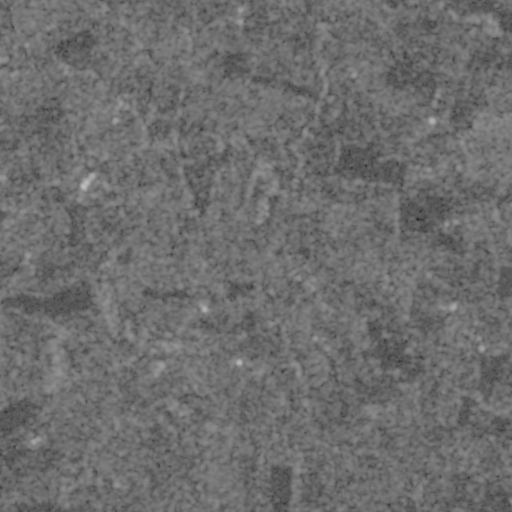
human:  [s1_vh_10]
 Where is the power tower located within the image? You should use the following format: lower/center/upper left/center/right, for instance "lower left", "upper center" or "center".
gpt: The power tower is located in the right of the image.
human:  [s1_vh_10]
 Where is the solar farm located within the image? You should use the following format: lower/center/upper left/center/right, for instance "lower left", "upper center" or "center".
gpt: The solar farm is located in the lower left of the image.
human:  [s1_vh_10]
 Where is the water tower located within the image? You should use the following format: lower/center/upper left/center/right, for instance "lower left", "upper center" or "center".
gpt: The water tower is located in the upper left of the image.
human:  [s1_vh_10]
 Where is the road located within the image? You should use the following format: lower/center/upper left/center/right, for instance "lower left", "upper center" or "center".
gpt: There is no road in the image.

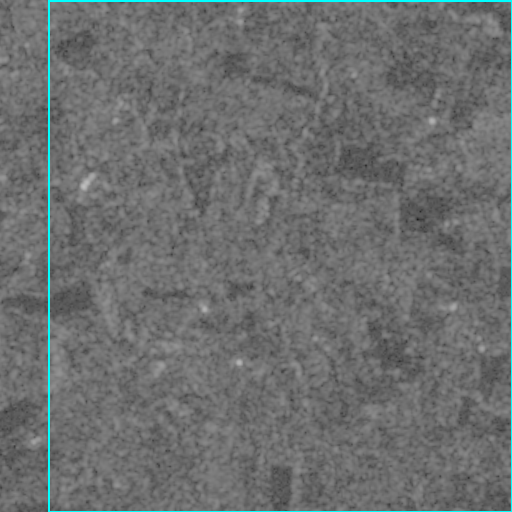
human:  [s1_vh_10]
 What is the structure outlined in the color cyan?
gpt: The structure outlined in cyan is a crop field.
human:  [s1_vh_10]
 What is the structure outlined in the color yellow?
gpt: There is no yellow outline.